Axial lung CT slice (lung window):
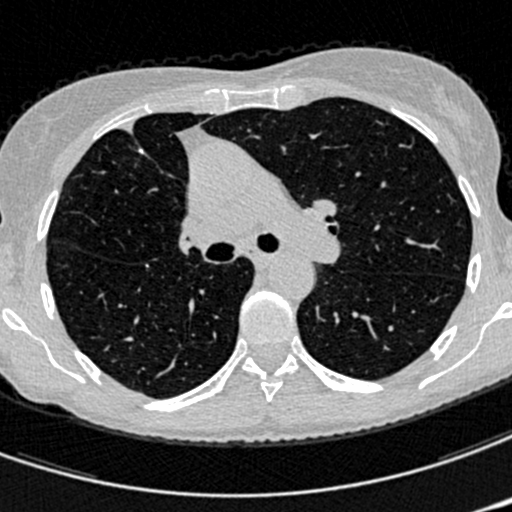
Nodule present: no